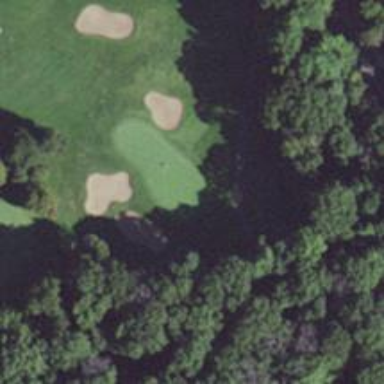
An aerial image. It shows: View of golf hole.